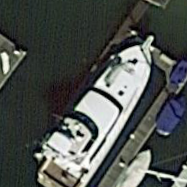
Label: Civil_yacht